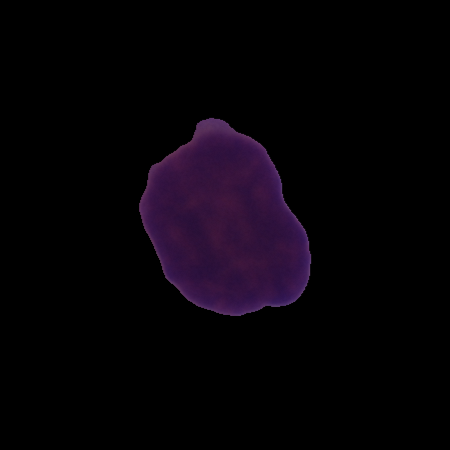
Label: cancer